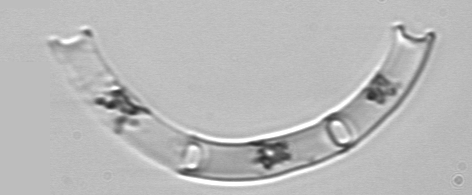
Label: Eucampia